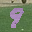
Label: 9